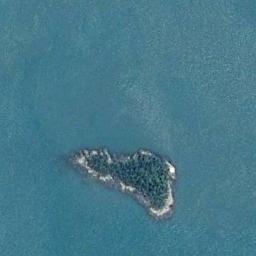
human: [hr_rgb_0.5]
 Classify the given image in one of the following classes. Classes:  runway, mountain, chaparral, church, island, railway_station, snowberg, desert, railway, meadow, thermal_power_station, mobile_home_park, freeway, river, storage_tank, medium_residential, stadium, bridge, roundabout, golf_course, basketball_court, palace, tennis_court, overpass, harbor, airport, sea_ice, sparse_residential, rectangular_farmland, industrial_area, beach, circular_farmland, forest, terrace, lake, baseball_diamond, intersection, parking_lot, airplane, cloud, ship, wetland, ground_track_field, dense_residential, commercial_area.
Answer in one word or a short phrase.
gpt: island